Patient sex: F
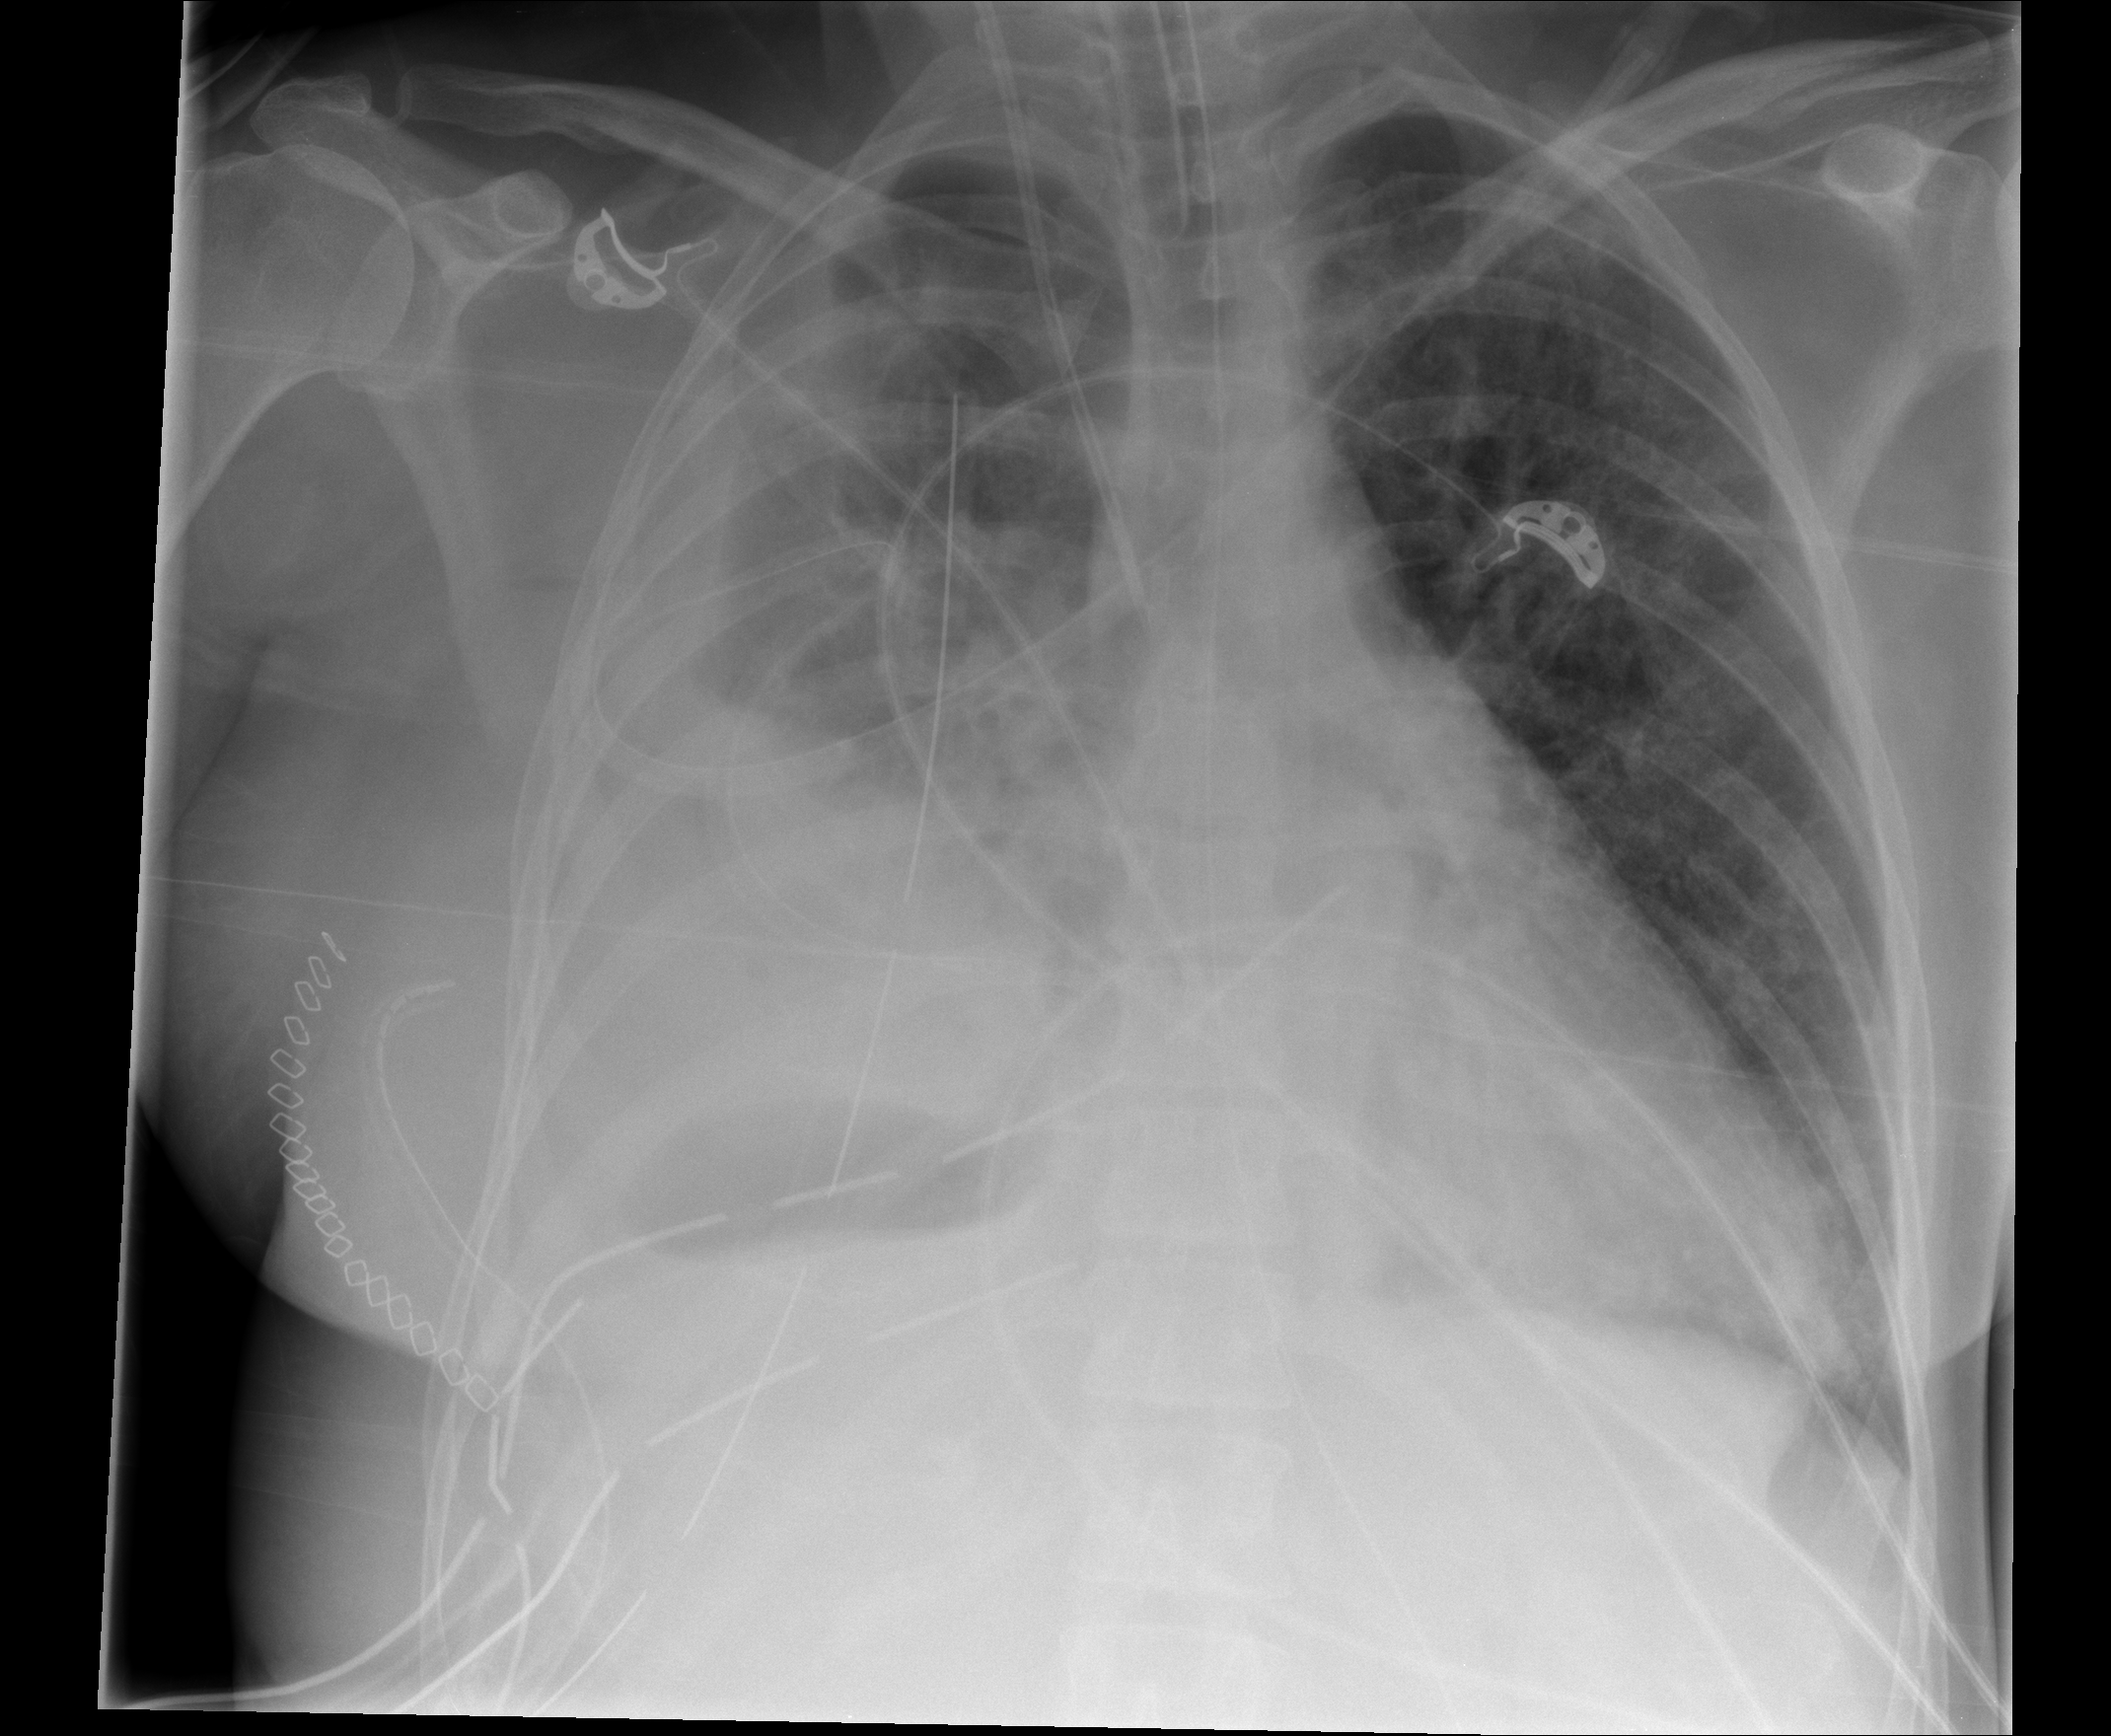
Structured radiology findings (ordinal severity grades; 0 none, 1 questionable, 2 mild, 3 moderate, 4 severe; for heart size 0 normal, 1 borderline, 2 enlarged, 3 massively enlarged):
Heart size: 1
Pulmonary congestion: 1
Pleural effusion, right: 3
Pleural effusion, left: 0
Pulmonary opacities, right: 3
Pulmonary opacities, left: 2
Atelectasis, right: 3
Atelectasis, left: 0